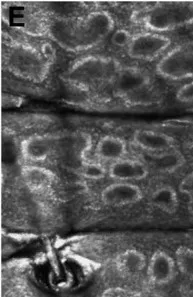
RCM pictures. (E) The RCM pictures of the sixth proband. The third proband did not have the RCM images due to the patient's parents refusal.
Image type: radiology (mri)